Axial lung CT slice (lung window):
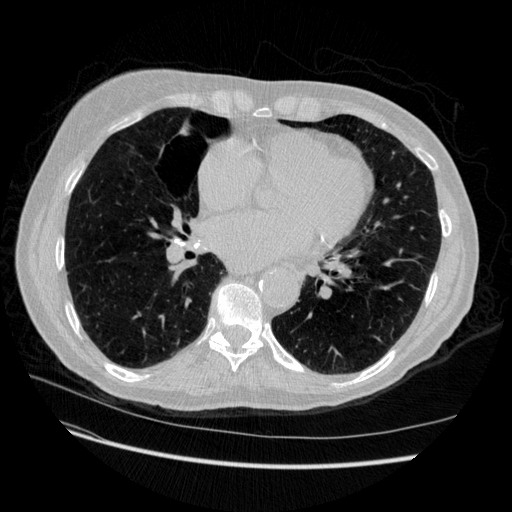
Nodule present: no